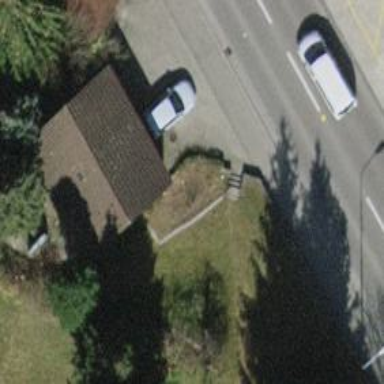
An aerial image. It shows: Garage building.